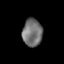
Tissue: lung
Cell type: Epithelial cells
Senescence score: 0.2387
Nuclear area (px): 539
Mean DAPI intensity: 113.052